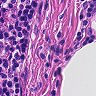
Metastatic tissue present: no